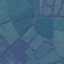
Land use / land cover class: Pasture